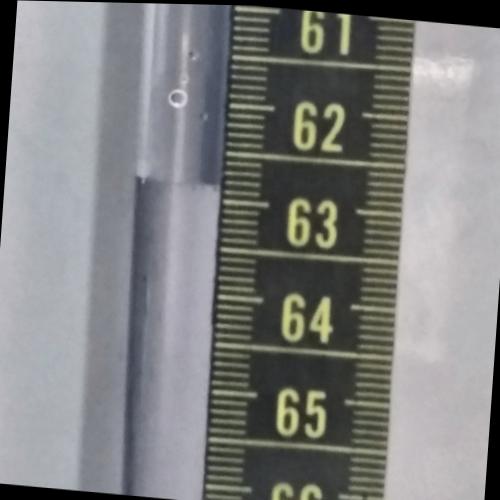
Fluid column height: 62.8 cm